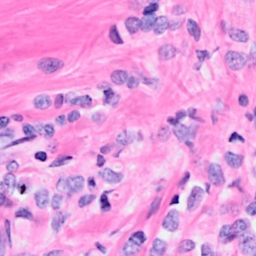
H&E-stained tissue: Breast